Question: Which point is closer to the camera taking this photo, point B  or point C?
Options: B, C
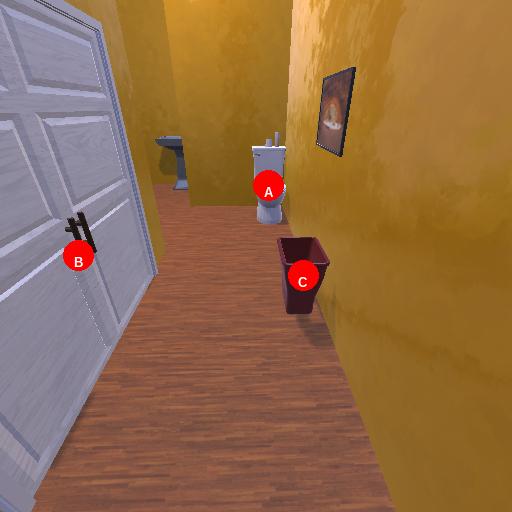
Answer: B